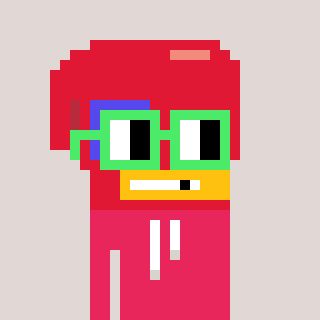
a pixel art character with square light green glasses, a boxing glove-shaped head and a redpinkish-colored body on a warm background